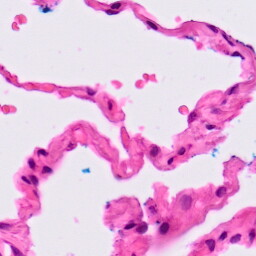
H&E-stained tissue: Lung